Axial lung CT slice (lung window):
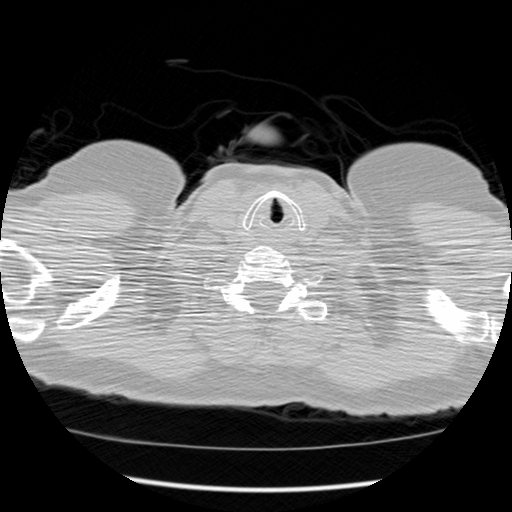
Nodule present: no